Question: I want my input radio that is default checked to update the value in the v-model. But when I switch plan the v-model doesn't update dynamically. I'm stuck. Maybe I have to take a look at "watch" or "ref".
My 'formValues' is reactive and returns the good answer in the v-model. But when I switch plan... doesn't update the check output.

'''
<template>
<!-- Second step -->
<section id="second-step">
<div class="row mt-4 px-2">
<div class="col-12">
<h1 class="h2 fw-bold">Select your plan</h1>
<p class="pt-1">
You have the option of monthly or yearly billing.
</p>
</div>
</div>
<!-- Form 2 -->
<form class="row justify-content-xl-between px-3 pe-xl-0" id="form-plan">
<!-- Plan 1 -->
<div class="col-12 col-xl plan mt-3 p-0">
<label for="arcade-plan" class="plan-label"></label>
<input v-model="check" type="radio" v-if="formValues.billing.monthly" :value="formValues.plan[0].name" name="plan" id="arcade-plan" checked>
<input v-model="check" type="radio" v-else="formValues.billing.yearly" :value="formValues.plan[1].name" name="plan" id="arcade-plan" checked>
<div class="plan-content card ps-2">
<div class="plan-icon mt-1">
<img src="assets/images/icon-arcade.svg" alt="">
</div>
<div class="plan-description">
<span class="plan-title mb-0">Arcade</span>
<div class="price monthly">
<div class="amount mb-0 fs-6 fw-medium text-cool-gray">$9/mo</div>
</div>
<div class="price yearly d-none">
<div class="amount fs-6 fw-medium text-cool-gray">$90/yr</div>
<div class="billing-msg text-primary">2 months free</div>
</div>
</div>
</div>
</div>
<!-- Plan 2 -->
<div class="col-12 col-xl plan mt-3 p-0">
<label for="advanced-plan" class="plan-label"></label>
<input v-model="check" type="radio" v-if="formValues.billing.monthly" :value="formValues.plan[2].name" name="plan" id="advanced-plan">
<input v-model="check" type="radio" v-else="formValues.billing.yearly" :value="formValues.plan[3].name" name="plan" id="advanced-plan">
<div class="plan-content card ps-2">
<div class="plan-icon mt-1">
<img src="assets/images/icon-advanced.svg" alt="">
</div>
<div class="plan-description">
<span class="plan-title mb-0">Advanced</span>
<div class="price monthly">
<div class="amount mb-0 fs-6 fw-medium text-cool-gray">$12/mo</div>
</div>
<div class="price yearly d-none">
<div class="amount fs-6 fw-medium text-cool-gray">$120/yr</div>
<div class="billing-msg text-primary">2 months free</div>
</div>
</div>
</div>
</div>
<!-- Plan 3 -->
<div class="col-12 col-xl plan mt-3 p-0">
<label for="pro-plan" class="plan-label"></label>
<input v-model="check" type="radio" v-if="formValues.billing.monthly" :value="formValues.plan[4].name" name="plan" id="pro-plan">
<input v-model="check" type="radio" v-else="formValues.billing.yearly" :value="formValues.plan[5].name" name="plan" id="pro-plan">
<div class="plan-content card ps-2">
<div class="plan-icon mt-1">
<img src="assets/images/icon-pro.svg" alt="">
</div>
<div class="plan-description">
<span class="plan-title mb-0">Pro</span>
<div class="price monthly">
<div class="amount mb-0 fs-6 fw-medium text-cool-gray">$15/mo</div>
</div>
<div class="price yearly d-none">
<div class="amount fs-6 fw-medium text-cool-gray">$150/yr</div>
<div class="billing-msg text-primary">2 months free</div>
</div>
</div>
</div>
</div>
<!-- Switch billing -->
<div class="col-12 py-3 rounded">
<div class="row bg-alabaster justify-content-center px-2">
<div class="col-10 col-sm-8 col-md-6">
<div class="switch-wrapper py-2 mb-0">
<input id="monthly" type="radio" name="switch" checked>
<input id="yearly" type="radio" name="switch">
<label id="billing-monthly" for="monthly" class="mx-sm-5">Monthly</label>
<label id="billing-yearly" for="yearly" class="mx-sm-5">Yearly</label>
<span class="toggler"></span>
</div>
</div>
</div>
</div>
</form>
</section>
<div class="container">
Selected :
{{ check }}
</div>
</template>
<script>
import { onMounted } from 'vue';
export default {
data() {
return {
check: 'Arcade (Monthly)'
}
},
props: {
step: Number,
formValues: Object
},
setup(props) {
onMounted(() => {
const switchInputs = document.querySelectorAll(".switch-wrapper input");
const prices = document.querySelectorAll(".price");
const toggleClass = "d-none";
/* Switch */
for (const switchInput of switchInputs) {
switchInput.addEventListener("input", function () {
for (const price of prices) {
price.classList.add(toggleClass);
}
const activePrices = document.querySelectorAll(
'.price.${switchInput.id}'
);
for (const activePrice of activePrices) {
activePrice.classList.remove(toggleClass);
}
/* Change billing type */
props.formValues.updateBilling()
console.log(props.formValues.billing.yearly)
})
}
})
}
}
</script>
'''
I didn't find any sources about this problem yet. I think I can do something with a watch or ref.
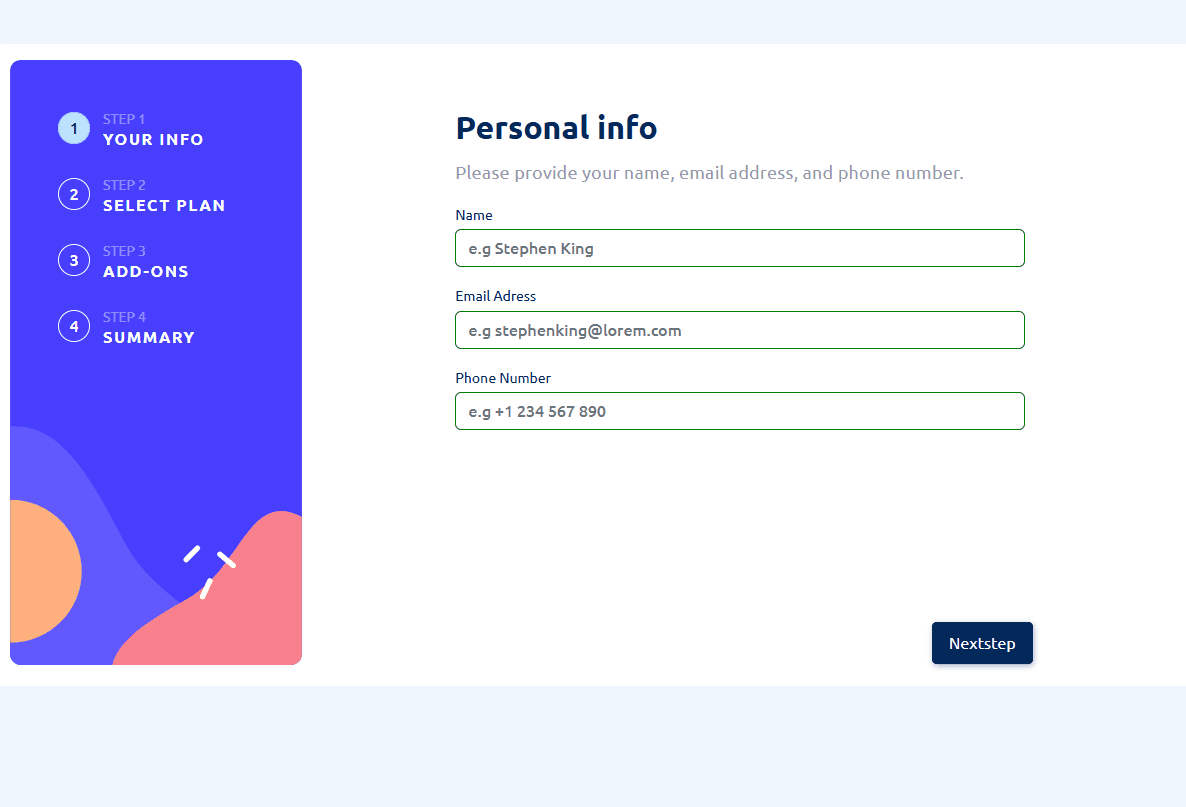
Answer: Here is a very basic sample of <URL> input binding with Vue:
'''
const { createApp } = Vue;
const App = {
data() {
return {
check: 'Arcade (Monthly)',
items: ['Arcade (Monthly)', 'Advanced (Monthly)']
}
}
}
const app = createApp(App)
app.mount('#app')
'''
'''
<div id="app">
<div>Picked: {{ check }}</div><br />
<div v-for="(item, index) in items">
<input type="radio" :id="'item_${index}'" :value="item" v-model="check" />
<label :for="'item_${index}'">{{item}}</label>
</div>
</div>
<script src="https://unpkg.com/vue@3/dist/vue.global.prod.js"></script>
'''